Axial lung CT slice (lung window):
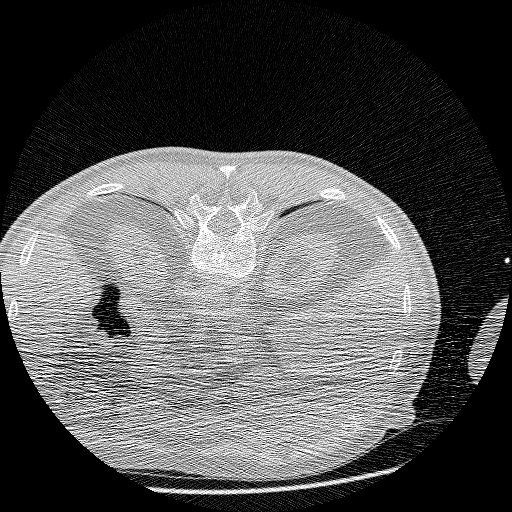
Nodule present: no